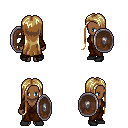
a pixel art fantasy rpg character, female body template, human, dark skin, brown robe, teal pants, blonde extra-long hairstyle, black shoes, shield, four views (front, back, left, right), 2x2 character sprite sheet, small pixel art, hard edges, no anti-aliasing